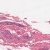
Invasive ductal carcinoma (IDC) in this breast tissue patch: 0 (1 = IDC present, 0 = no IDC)